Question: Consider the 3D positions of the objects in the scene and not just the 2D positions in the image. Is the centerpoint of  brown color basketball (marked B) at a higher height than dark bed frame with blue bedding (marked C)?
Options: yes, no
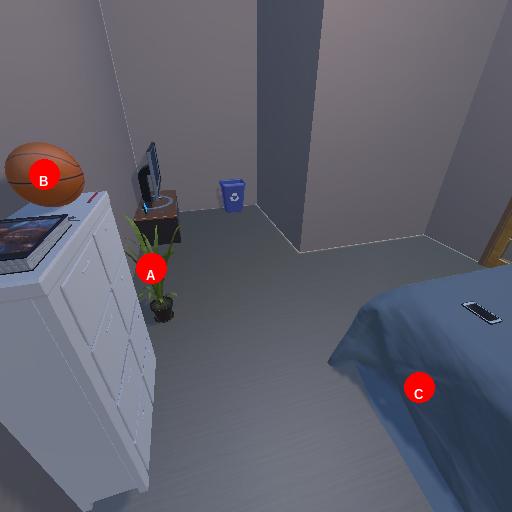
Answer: yes